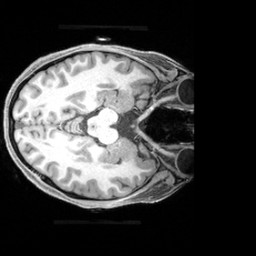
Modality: T1w
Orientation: axial